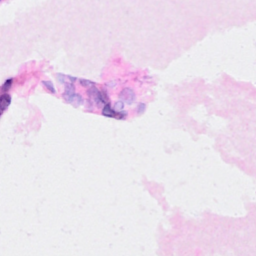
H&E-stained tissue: Breast